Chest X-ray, PA view. Patient: 58 years old, sex M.
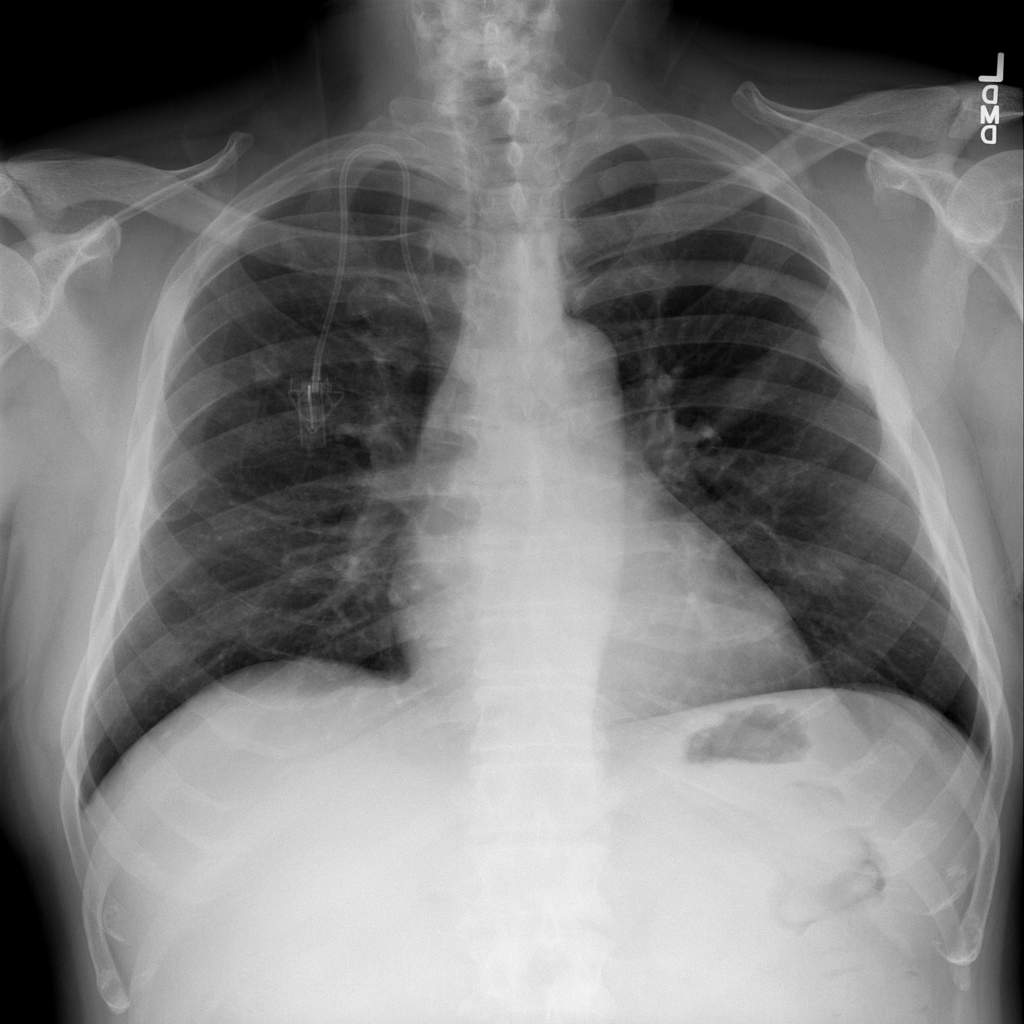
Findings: No Finding